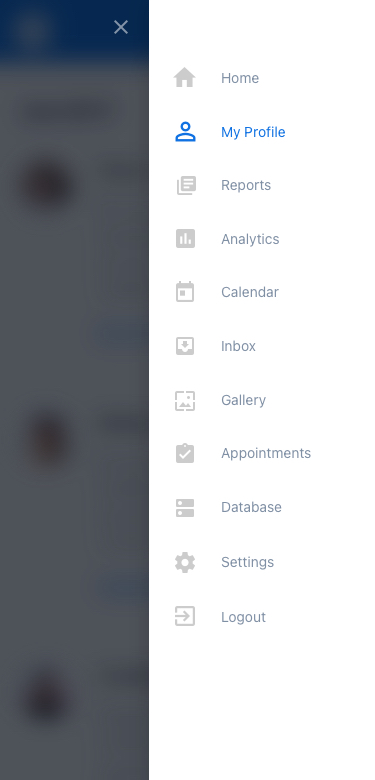
Text in this UI design:
Logout
My Profile
Home
Reports
Analytics
Calendar
Inbox
Gallery
Appointments
Database
Settings